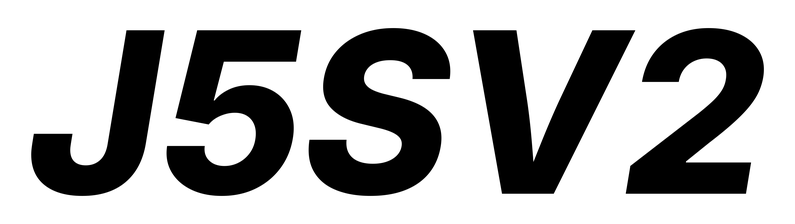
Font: Inter-Italic_ExtraBold_Italic